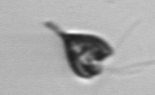
Label: Pyramimonas_longicauda